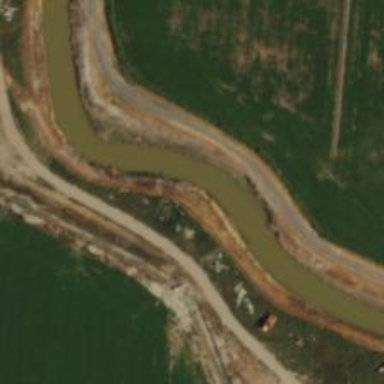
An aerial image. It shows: Canal.